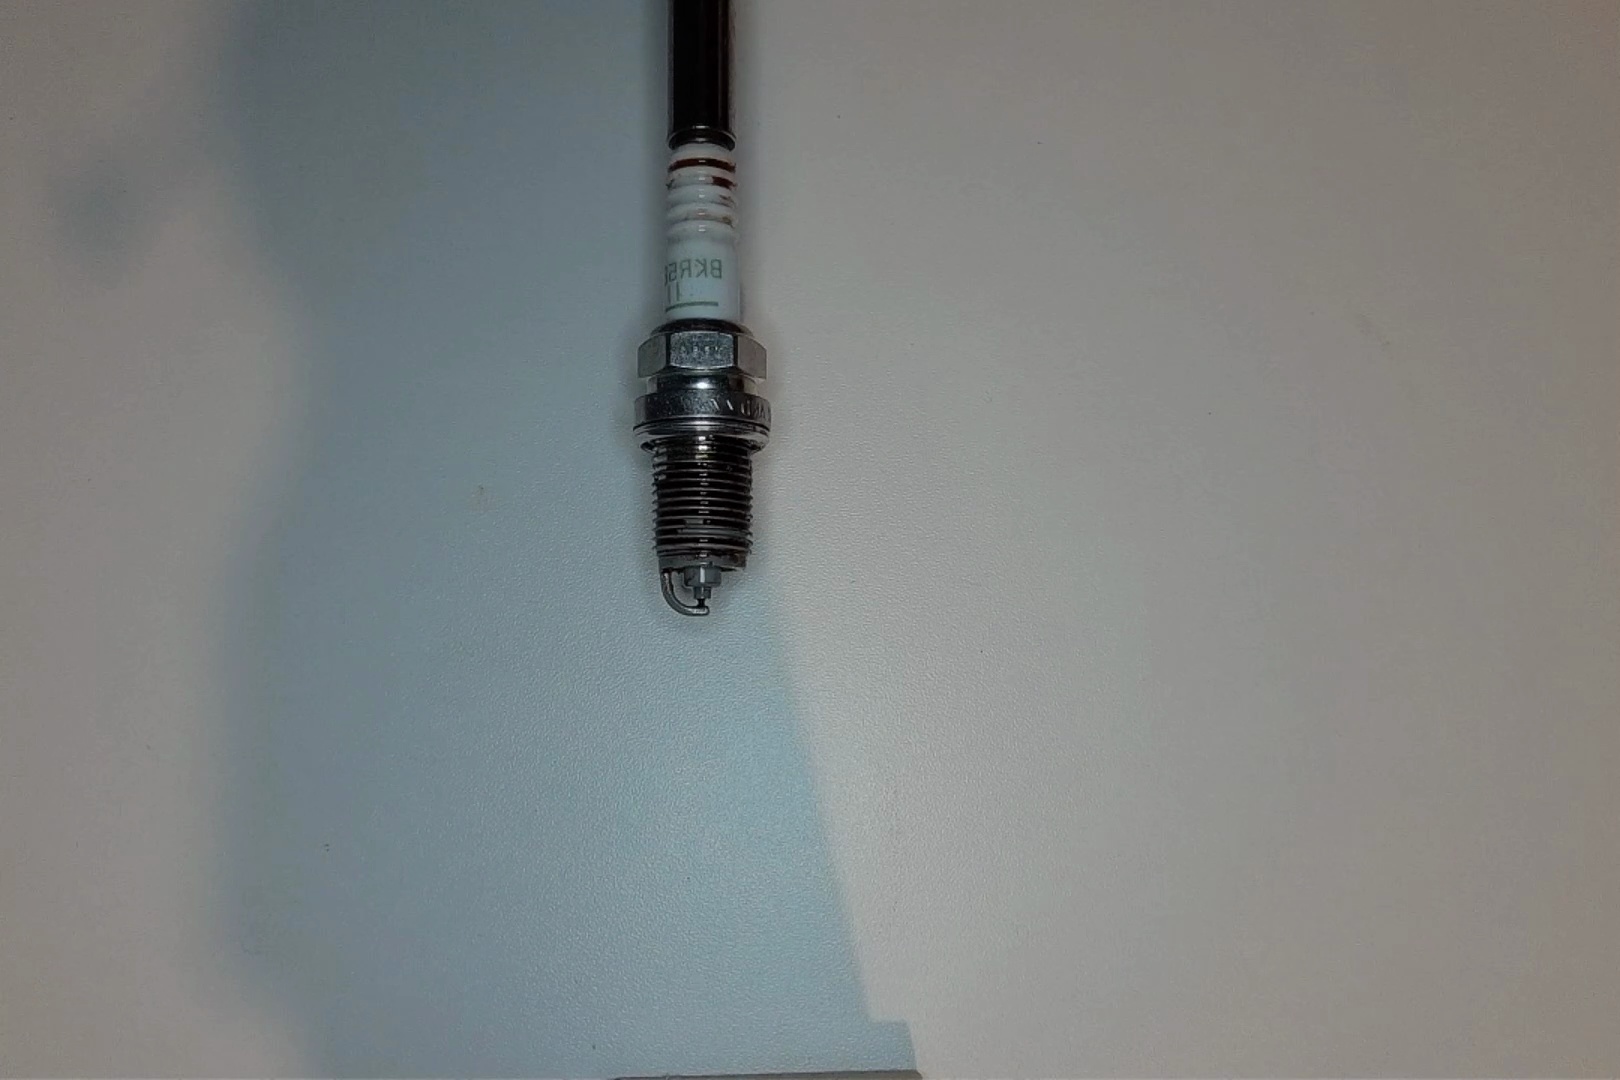
Label: anomaly